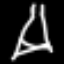
Label: The Eiffel Tower